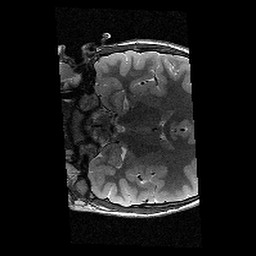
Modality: T2w
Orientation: coronal
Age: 10
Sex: female
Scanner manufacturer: siemens
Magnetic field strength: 3 T
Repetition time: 9.23 s
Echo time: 0.067 s